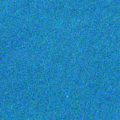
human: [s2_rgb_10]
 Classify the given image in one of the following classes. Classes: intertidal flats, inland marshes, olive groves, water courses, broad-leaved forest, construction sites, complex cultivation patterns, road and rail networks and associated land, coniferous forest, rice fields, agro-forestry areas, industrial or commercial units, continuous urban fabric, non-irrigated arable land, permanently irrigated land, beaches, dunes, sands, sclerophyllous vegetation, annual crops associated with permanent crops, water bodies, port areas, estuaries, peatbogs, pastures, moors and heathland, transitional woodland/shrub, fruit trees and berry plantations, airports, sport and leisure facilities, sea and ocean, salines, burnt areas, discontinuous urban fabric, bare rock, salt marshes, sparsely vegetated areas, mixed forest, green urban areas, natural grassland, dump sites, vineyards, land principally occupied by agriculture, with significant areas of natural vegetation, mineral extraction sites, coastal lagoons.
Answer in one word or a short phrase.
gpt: sea and ocean